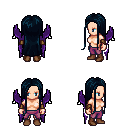
a pixel art fantasy rpg character, female body template, human, light skin, purple wings, magenta pants, raven extra-long hairstyle, leather bracers, brown shoes, four views (front, back, left, right), 2x2 character sprite sheet, small pixel art, hard edges, no anti-aliasing